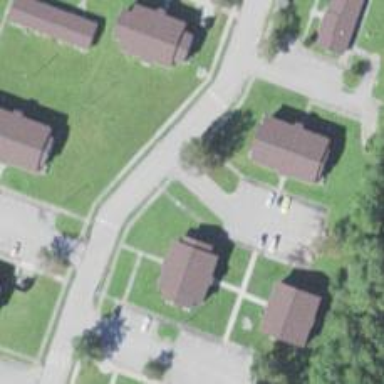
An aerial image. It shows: Residential road.